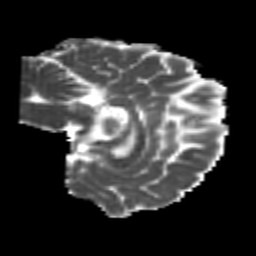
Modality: MD
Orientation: sagittal
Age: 22
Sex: female
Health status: healthy
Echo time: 0.074 s